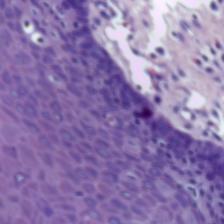
Diagnosis: Normal